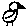
Label: bird